Question: I'm trying to build an excell file with apache. (HSSFWorkbook)
I cant figure out how to set column width size.
Look at the following example:

The first column (A) has the value: "row number" which we cant see the whole string.
The columns (D) and (E) have the same problem, but If we double click on it we can see the full string.
I want to create cells which the user wouldn't need to double click on it.
How can I do it ?
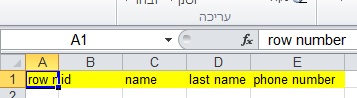
Answer: You can use 'autoSizecolumn()' which will set column size based on its header.
'''
sheet.autoSizeColumn(0)// to adjust first column
'''
Please refer this <URL>. It would be helpful...
To set all the available columns , use a 'for' loop
'''
for(int colNum = 0; colNum<row.getLastCellNum();colNum++)
workbook.getSheetAt(0).autoSizeColumn(colNum);
'''